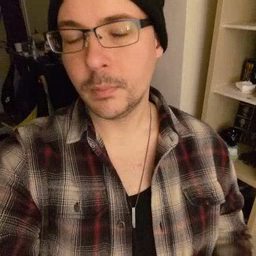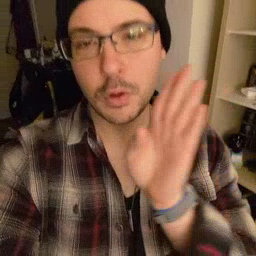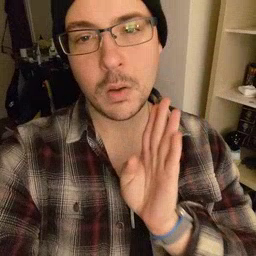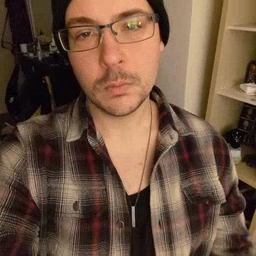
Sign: brown